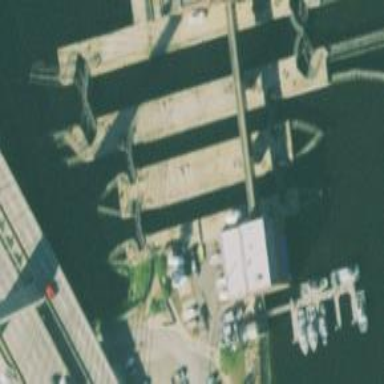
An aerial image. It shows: Bridge supported by pivot pier.